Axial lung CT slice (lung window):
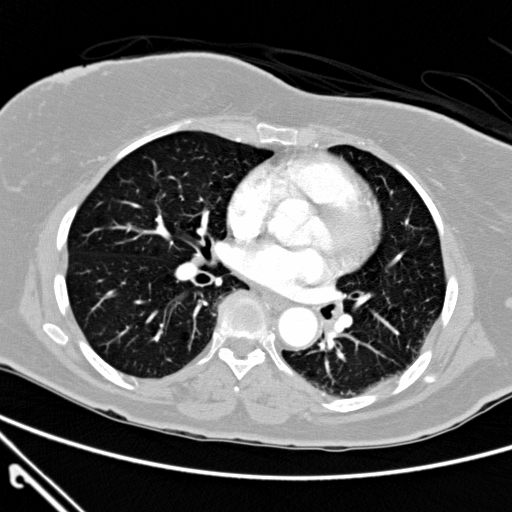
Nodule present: no